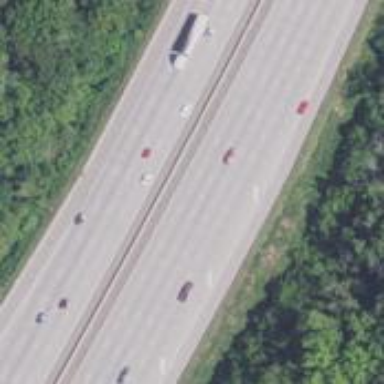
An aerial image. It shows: Motorway.